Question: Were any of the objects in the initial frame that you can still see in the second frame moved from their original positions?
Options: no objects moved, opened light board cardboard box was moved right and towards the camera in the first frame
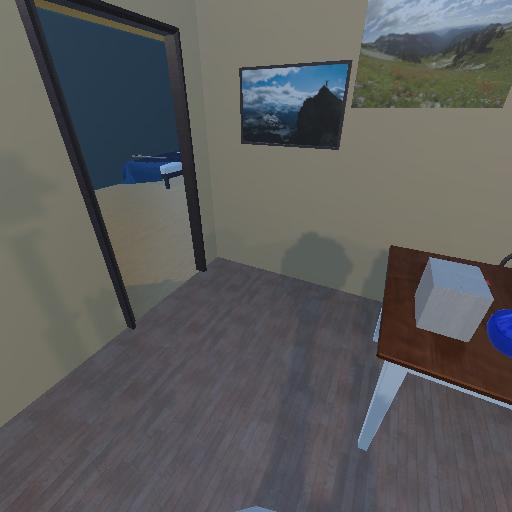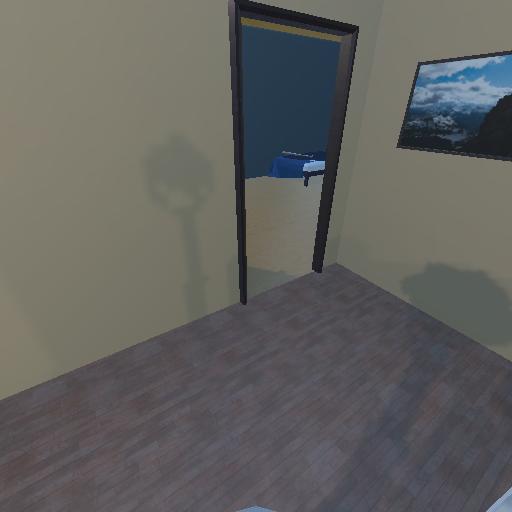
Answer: no objects moved